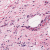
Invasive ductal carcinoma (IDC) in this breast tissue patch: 0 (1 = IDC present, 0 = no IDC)